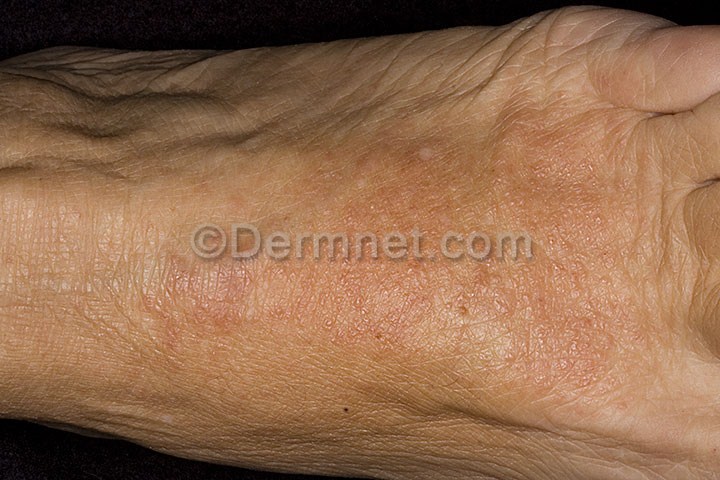
Disease: Eczema Photos